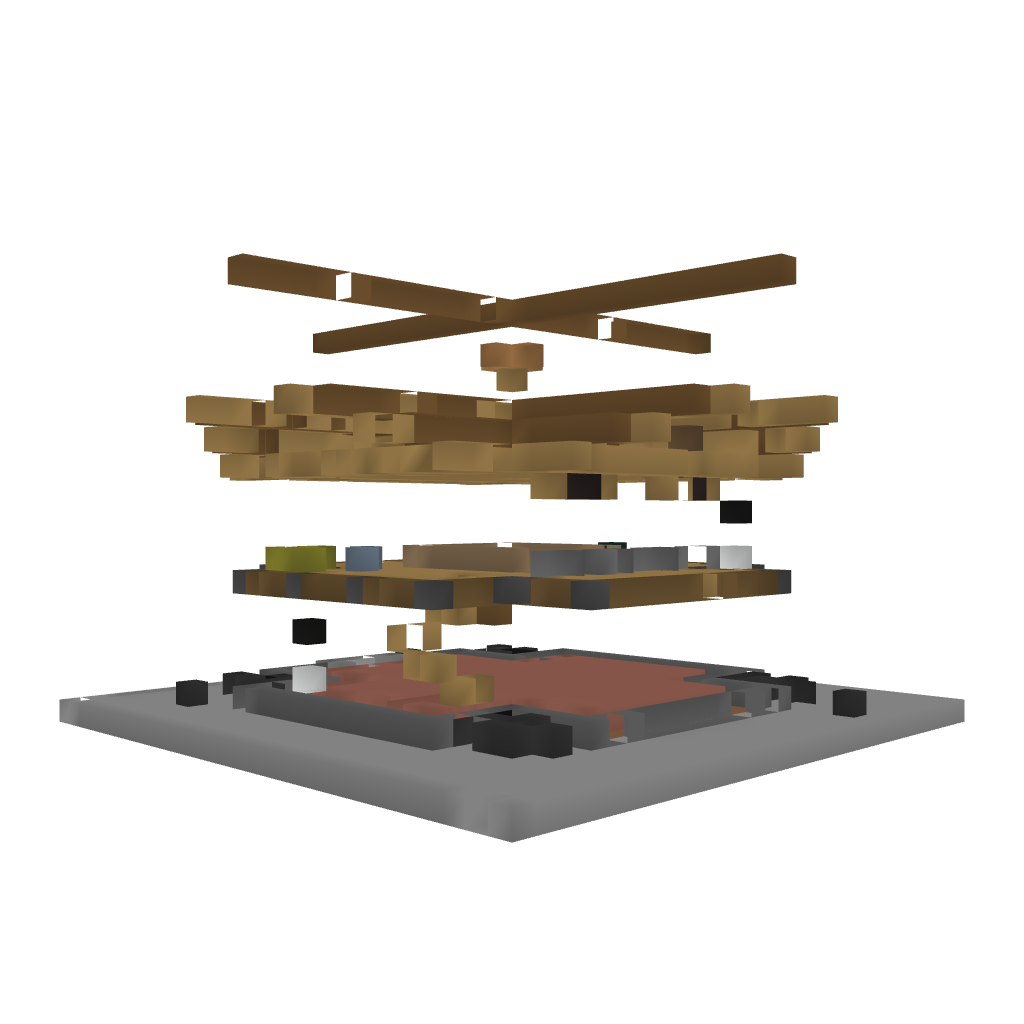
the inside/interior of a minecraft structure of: Another Medieval House